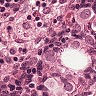
Metastatic tissue present: yes